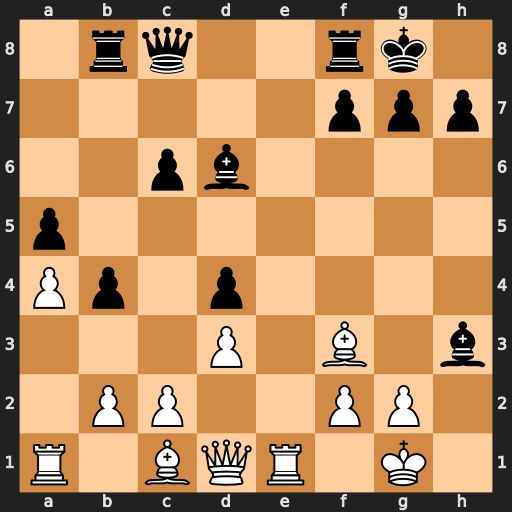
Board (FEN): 1rq2rk1/5ppp/2pb4/p7/Pp1p4/3P1B1b/1PP2PP1/R1BQR1K1
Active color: w
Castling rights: -
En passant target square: -
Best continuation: gxh3 Qxh3 Bg2